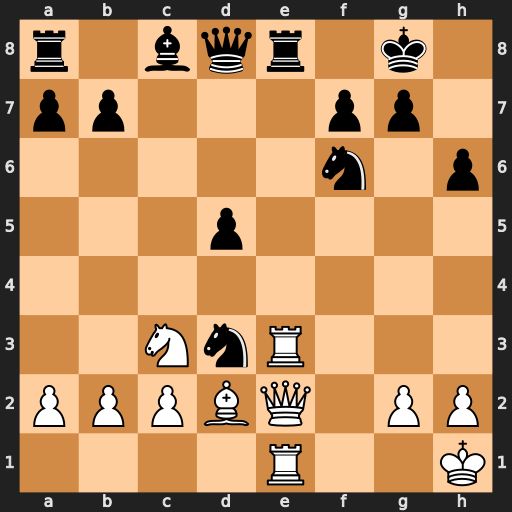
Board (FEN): r1bqr1k1/pp3pp1/5n1p/3p4/8/2NnR3/PPPBQ1PP/4R2K
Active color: w
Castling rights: -
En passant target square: -
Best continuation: Rxe8+ Nxe8 Qxe8+ Qxe8 Rxe8+